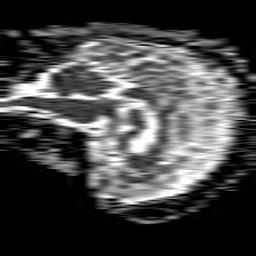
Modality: ADC
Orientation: sagittal
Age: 48
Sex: female
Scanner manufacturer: philips
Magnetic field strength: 1.5 T
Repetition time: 4.6 s
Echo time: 0.08517 s